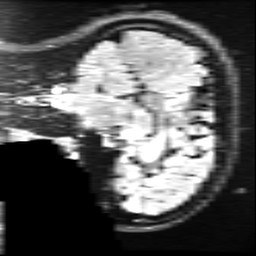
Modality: FLAIR
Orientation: sagittal
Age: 21
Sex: female
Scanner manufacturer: ge
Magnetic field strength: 3 T
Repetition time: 11 s
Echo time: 0.1497 s